Question: I am getting this error while using @click in Nuxt3 with Typescript
'''
Type '($event: any) => void' is not assignable to type 'MouseEvent'.ts(2322)
__VLS_types.ts(107, 56): The expected type comes from property 'click' which is declared here on type 'EventObject<undefined, "click", {}, MouseEvent | undefined>'
'''

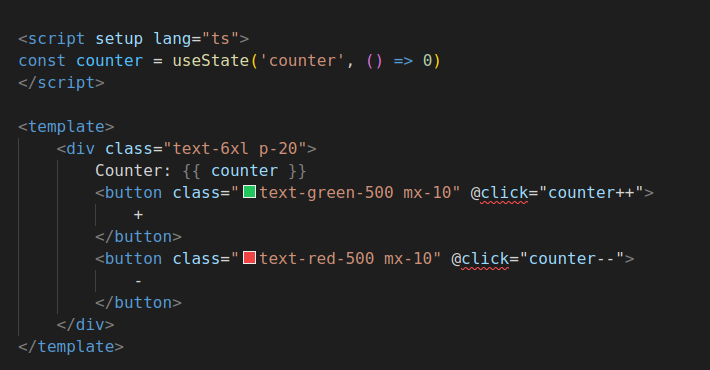
Answer: Ran into the same issue. I was able to track it down to the version of '@types/node' being incompatible with the Vue version I was using.
The following two Github issues helped me track down a solution:
- <URL>
For me, the only solution that worked was to downgrade '@types/node' from the version I was on ('18.11.0') to '18.8.0', and this resolved the issues I had. There was mention of using a newer Vue version, however, I was testing with the latest released Vue version (and the same version that Volar was recommending be installed).